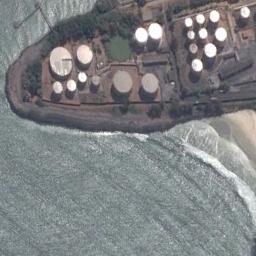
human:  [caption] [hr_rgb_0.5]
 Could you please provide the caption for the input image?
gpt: There is an open space like a Jiugong grid, With a storage tank in each grid .

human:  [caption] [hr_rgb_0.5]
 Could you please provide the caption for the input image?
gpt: There are many trees near the storage tanks .

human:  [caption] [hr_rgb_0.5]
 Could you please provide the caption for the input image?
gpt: There are many storage tanks on the bare land next to the water .

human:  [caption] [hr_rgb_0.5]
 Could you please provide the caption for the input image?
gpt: There are many different-sized storage tanks and many buildings in the factory, And there are large lawns in the factory .

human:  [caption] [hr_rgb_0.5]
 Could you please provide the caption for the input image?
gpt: There are some storage tanks beside a river .